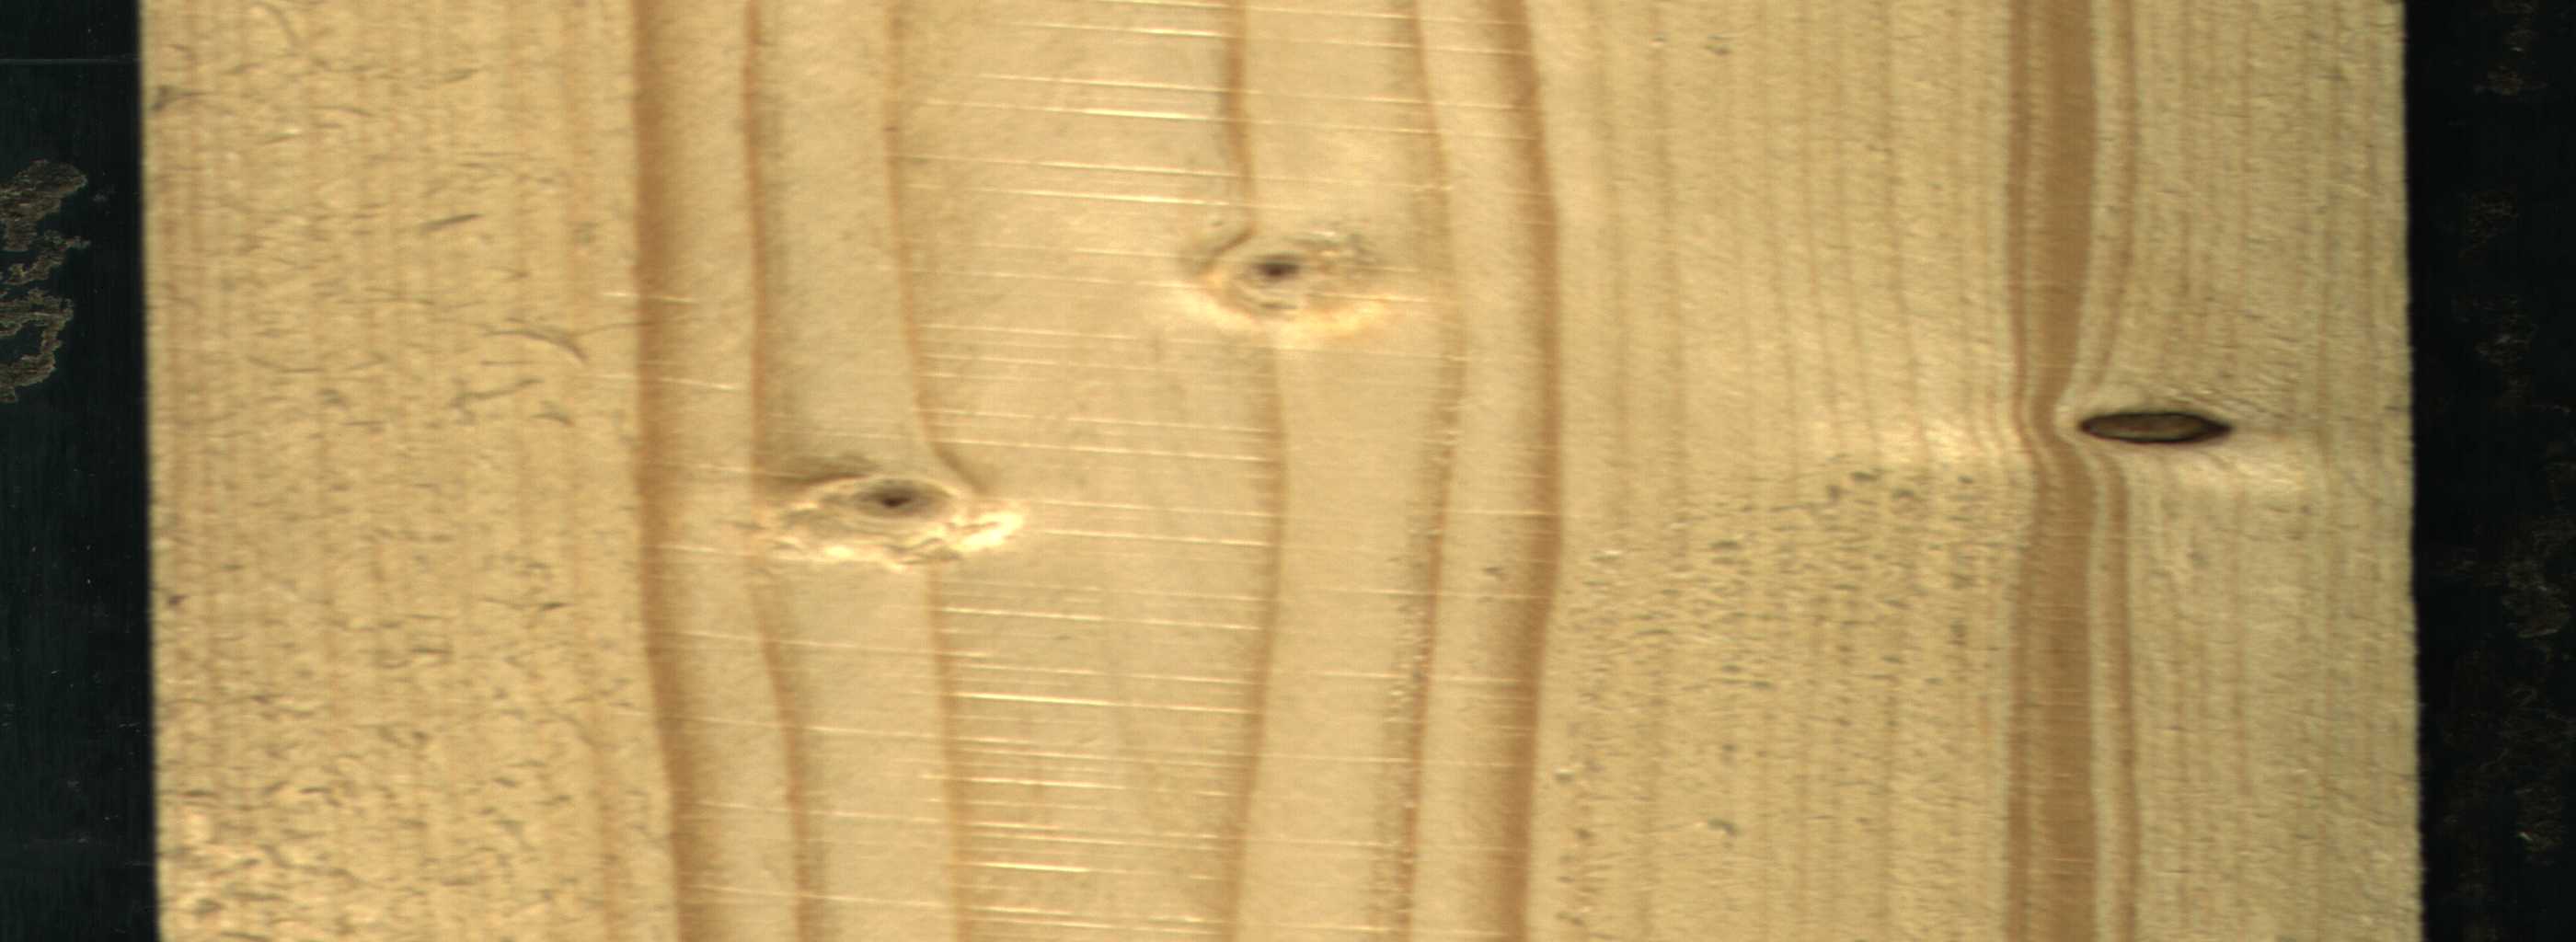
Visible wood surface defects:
Quartzity
Quartzity
Dead_Knot
Live_Knot
Live_Knot